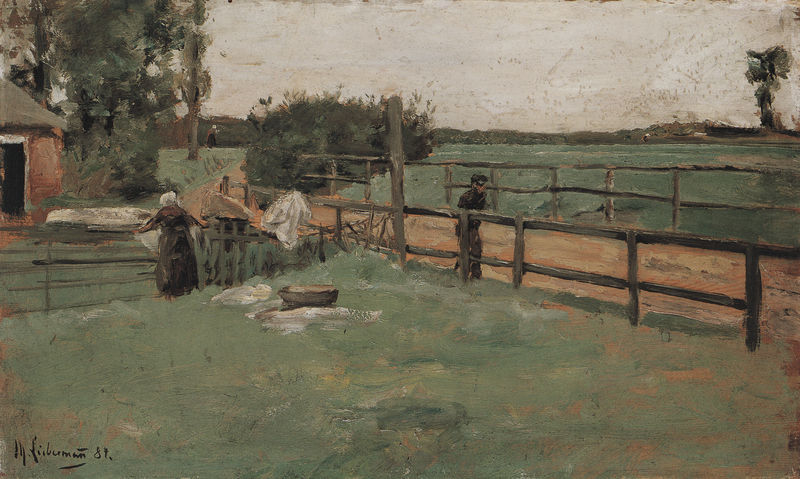
Titel: Gehöft an der Dorfstraße - Die Bleiche
Künstler: Max Liebermann
Standort: Zürich.
Institution: (Privatbesitz)
Schlagwörter: baum, blau, gemälde, himmel, mann, schatten, weiß, bäume, frauen, gelb, grün, impressionismus, landschaft, menschen, ocker, sand, wäsche, braun, frankreich, frau, grau, holz, hut, kleid, orange, schwarz, strasse, tür, dach, gebäude, gras, haus, rasen, rot, tuch, weg, wiese, zaun, beige, flächig, haube, malerei, meschen, mütze, mensch, signatur, öl, ebene, erde, feld, felder, horizont, stamm, strauch, vieh, weide, weite, busch, büsche, flach, gatter, gebüsch, hütte, sträucher, land, kind, england, arbeit, bauern, genre, schuppen, garten, krug, deutschland, ort, trocknen, wäscheleine, leine, acker, bäuerin, feldweg, lehm, dorf, bauernhof, hof, koppel, zäune, holzzaun, kopftuch, korb, deutsch, bauer, waschen, eingang, gang, weiden, pfahl, par, liebermann, wanne, ländlich, gehöft, landwirtschaft, weidezaun, impressionismue, trog, kate, wei?, aufhängen, max liebermann, stadel, alltagsszene, max, kiesweg, wäschekorb, wäscherin, weote, einfang, landweg, wäscheaufhängen, e, 19.jahrhundert, 1987, 89, taum, 81, frau mit haube